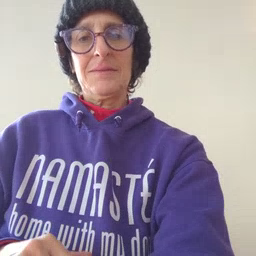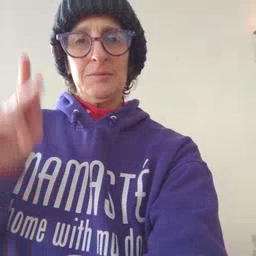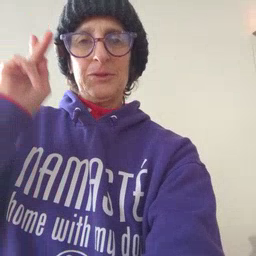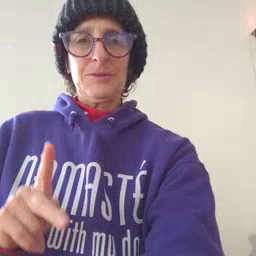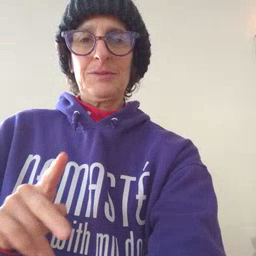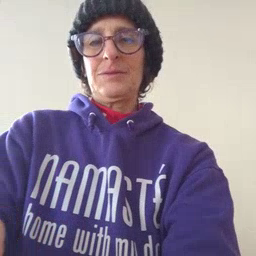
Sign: person